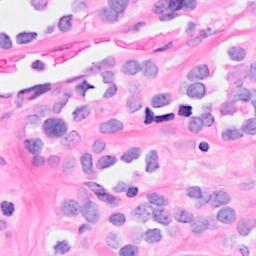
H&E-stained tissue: Breast